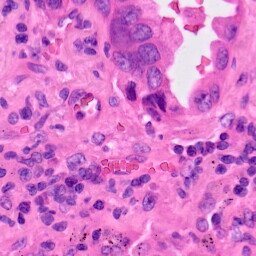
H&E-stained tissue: Lung